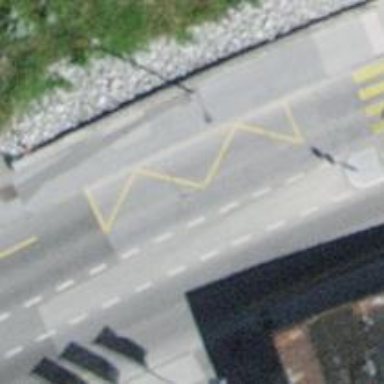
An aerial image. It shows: Bus stop with platform for public transport.